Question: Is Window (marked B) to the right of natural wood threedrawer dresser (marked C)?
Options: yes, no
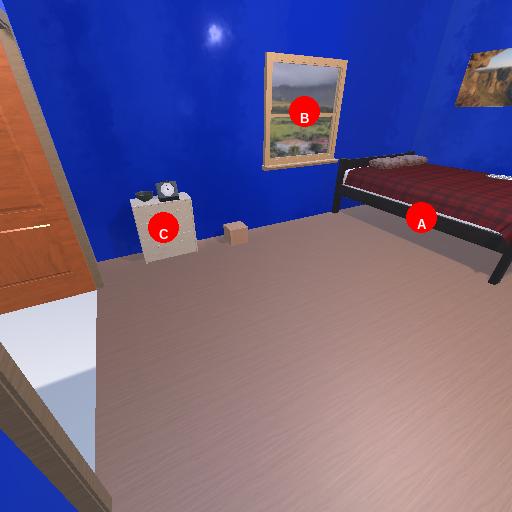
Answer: yes